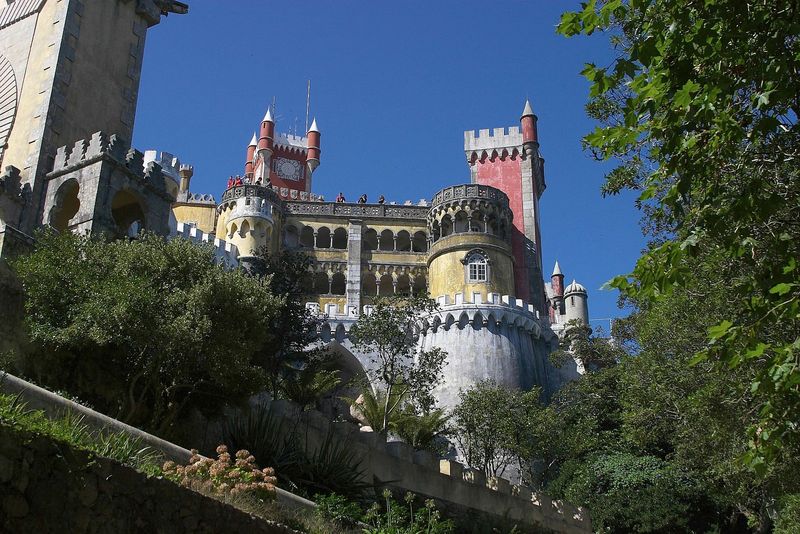
Titel: Königsvilla, Palácio da Pena, in Sintra
Standort: Sintra, Königsvilla (EU - P - Estremadura)
Schlagwörter: baum, himmel, bäume, gelb, bunt, fenster, grau, säule, säulen, gebäude, gras, rot, schloss, architektur, strauch, busch, rund, turm, garten, spanien, ansicht, bogen, fassade, mauer, wolkenlos, uhr, tor, zinnen, fotografie, bögen, erker, loggia, gewölbe, burg, türmchen, türme, festung, arkaden, palmen, ahorn, etagen, kraut, laubengang, turmuhr, zinne, eckrisalit, froschperspektive, gänge, säulengänge, portugal, ihr, fenstet, sintra